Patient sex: M
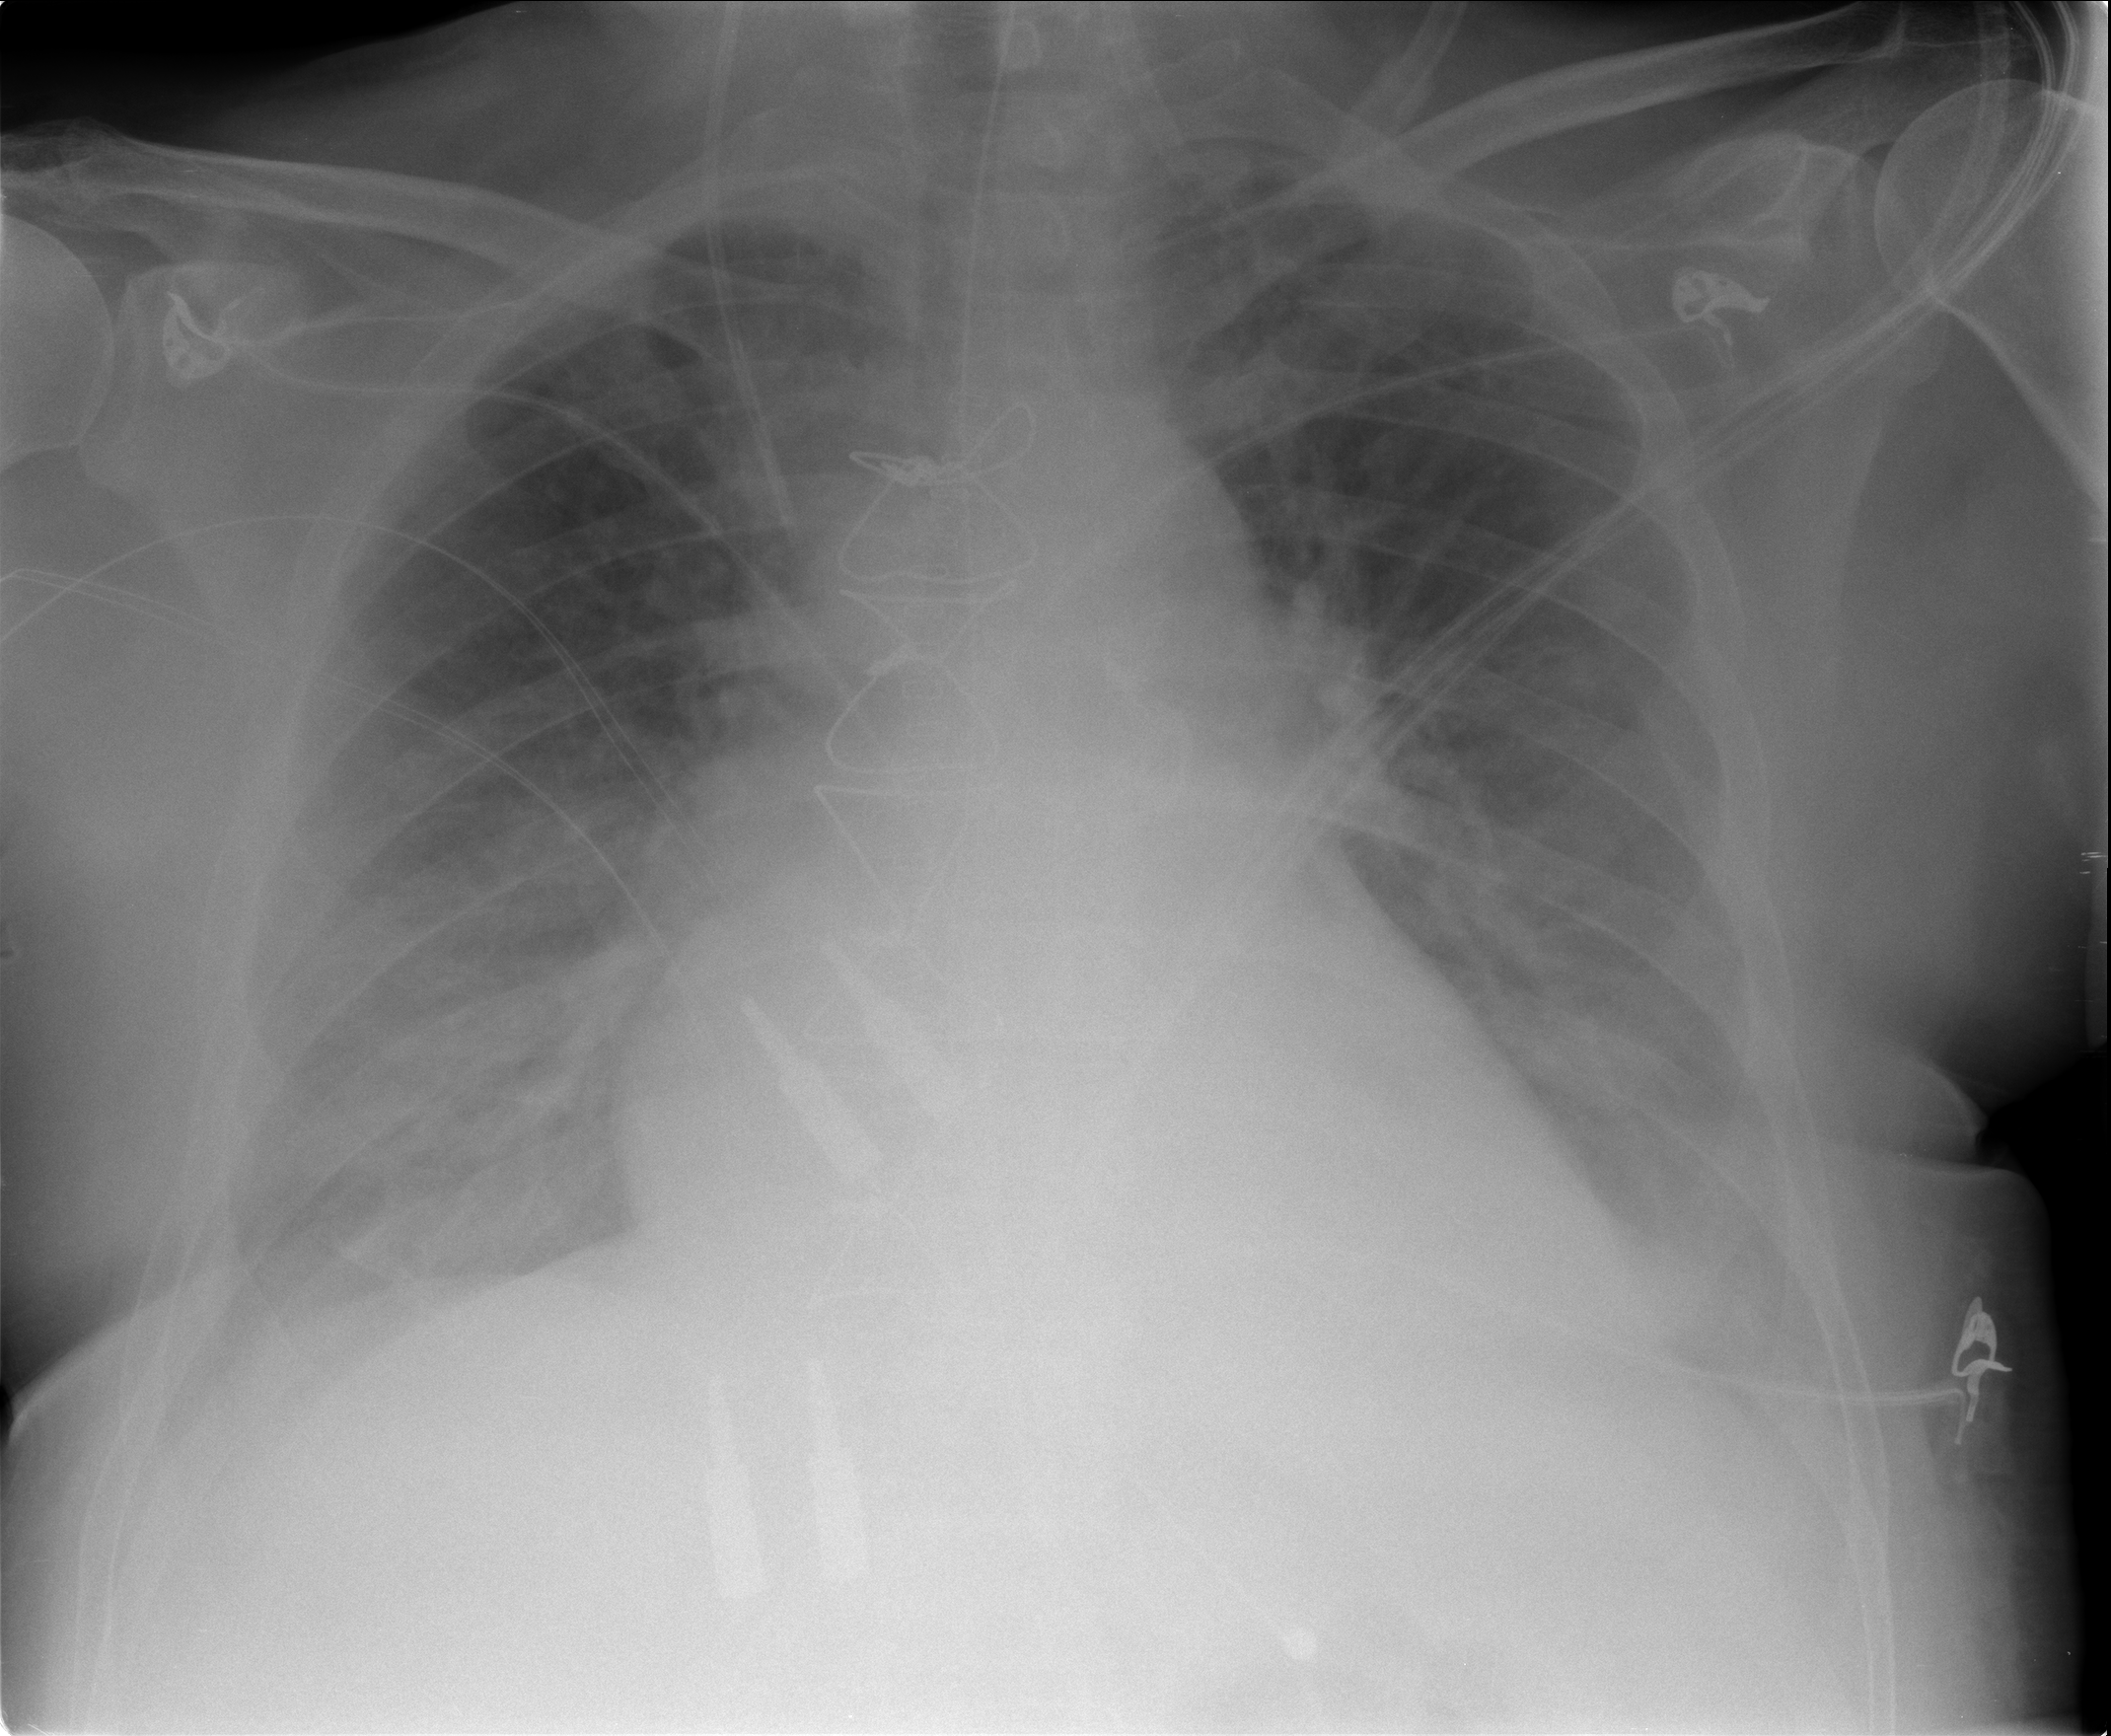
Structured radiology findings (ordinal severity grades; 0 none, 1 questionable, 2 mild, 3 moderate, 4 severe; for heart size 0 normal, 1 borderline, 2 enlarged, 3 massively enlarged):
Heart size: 2
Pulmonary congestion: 3
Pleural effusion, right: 2
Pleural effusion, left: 2
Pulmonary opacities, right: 2
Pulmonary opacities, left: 2
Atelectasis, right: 2
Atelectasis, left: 2